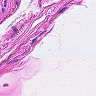
Metastatic tissue present: no